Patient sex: M
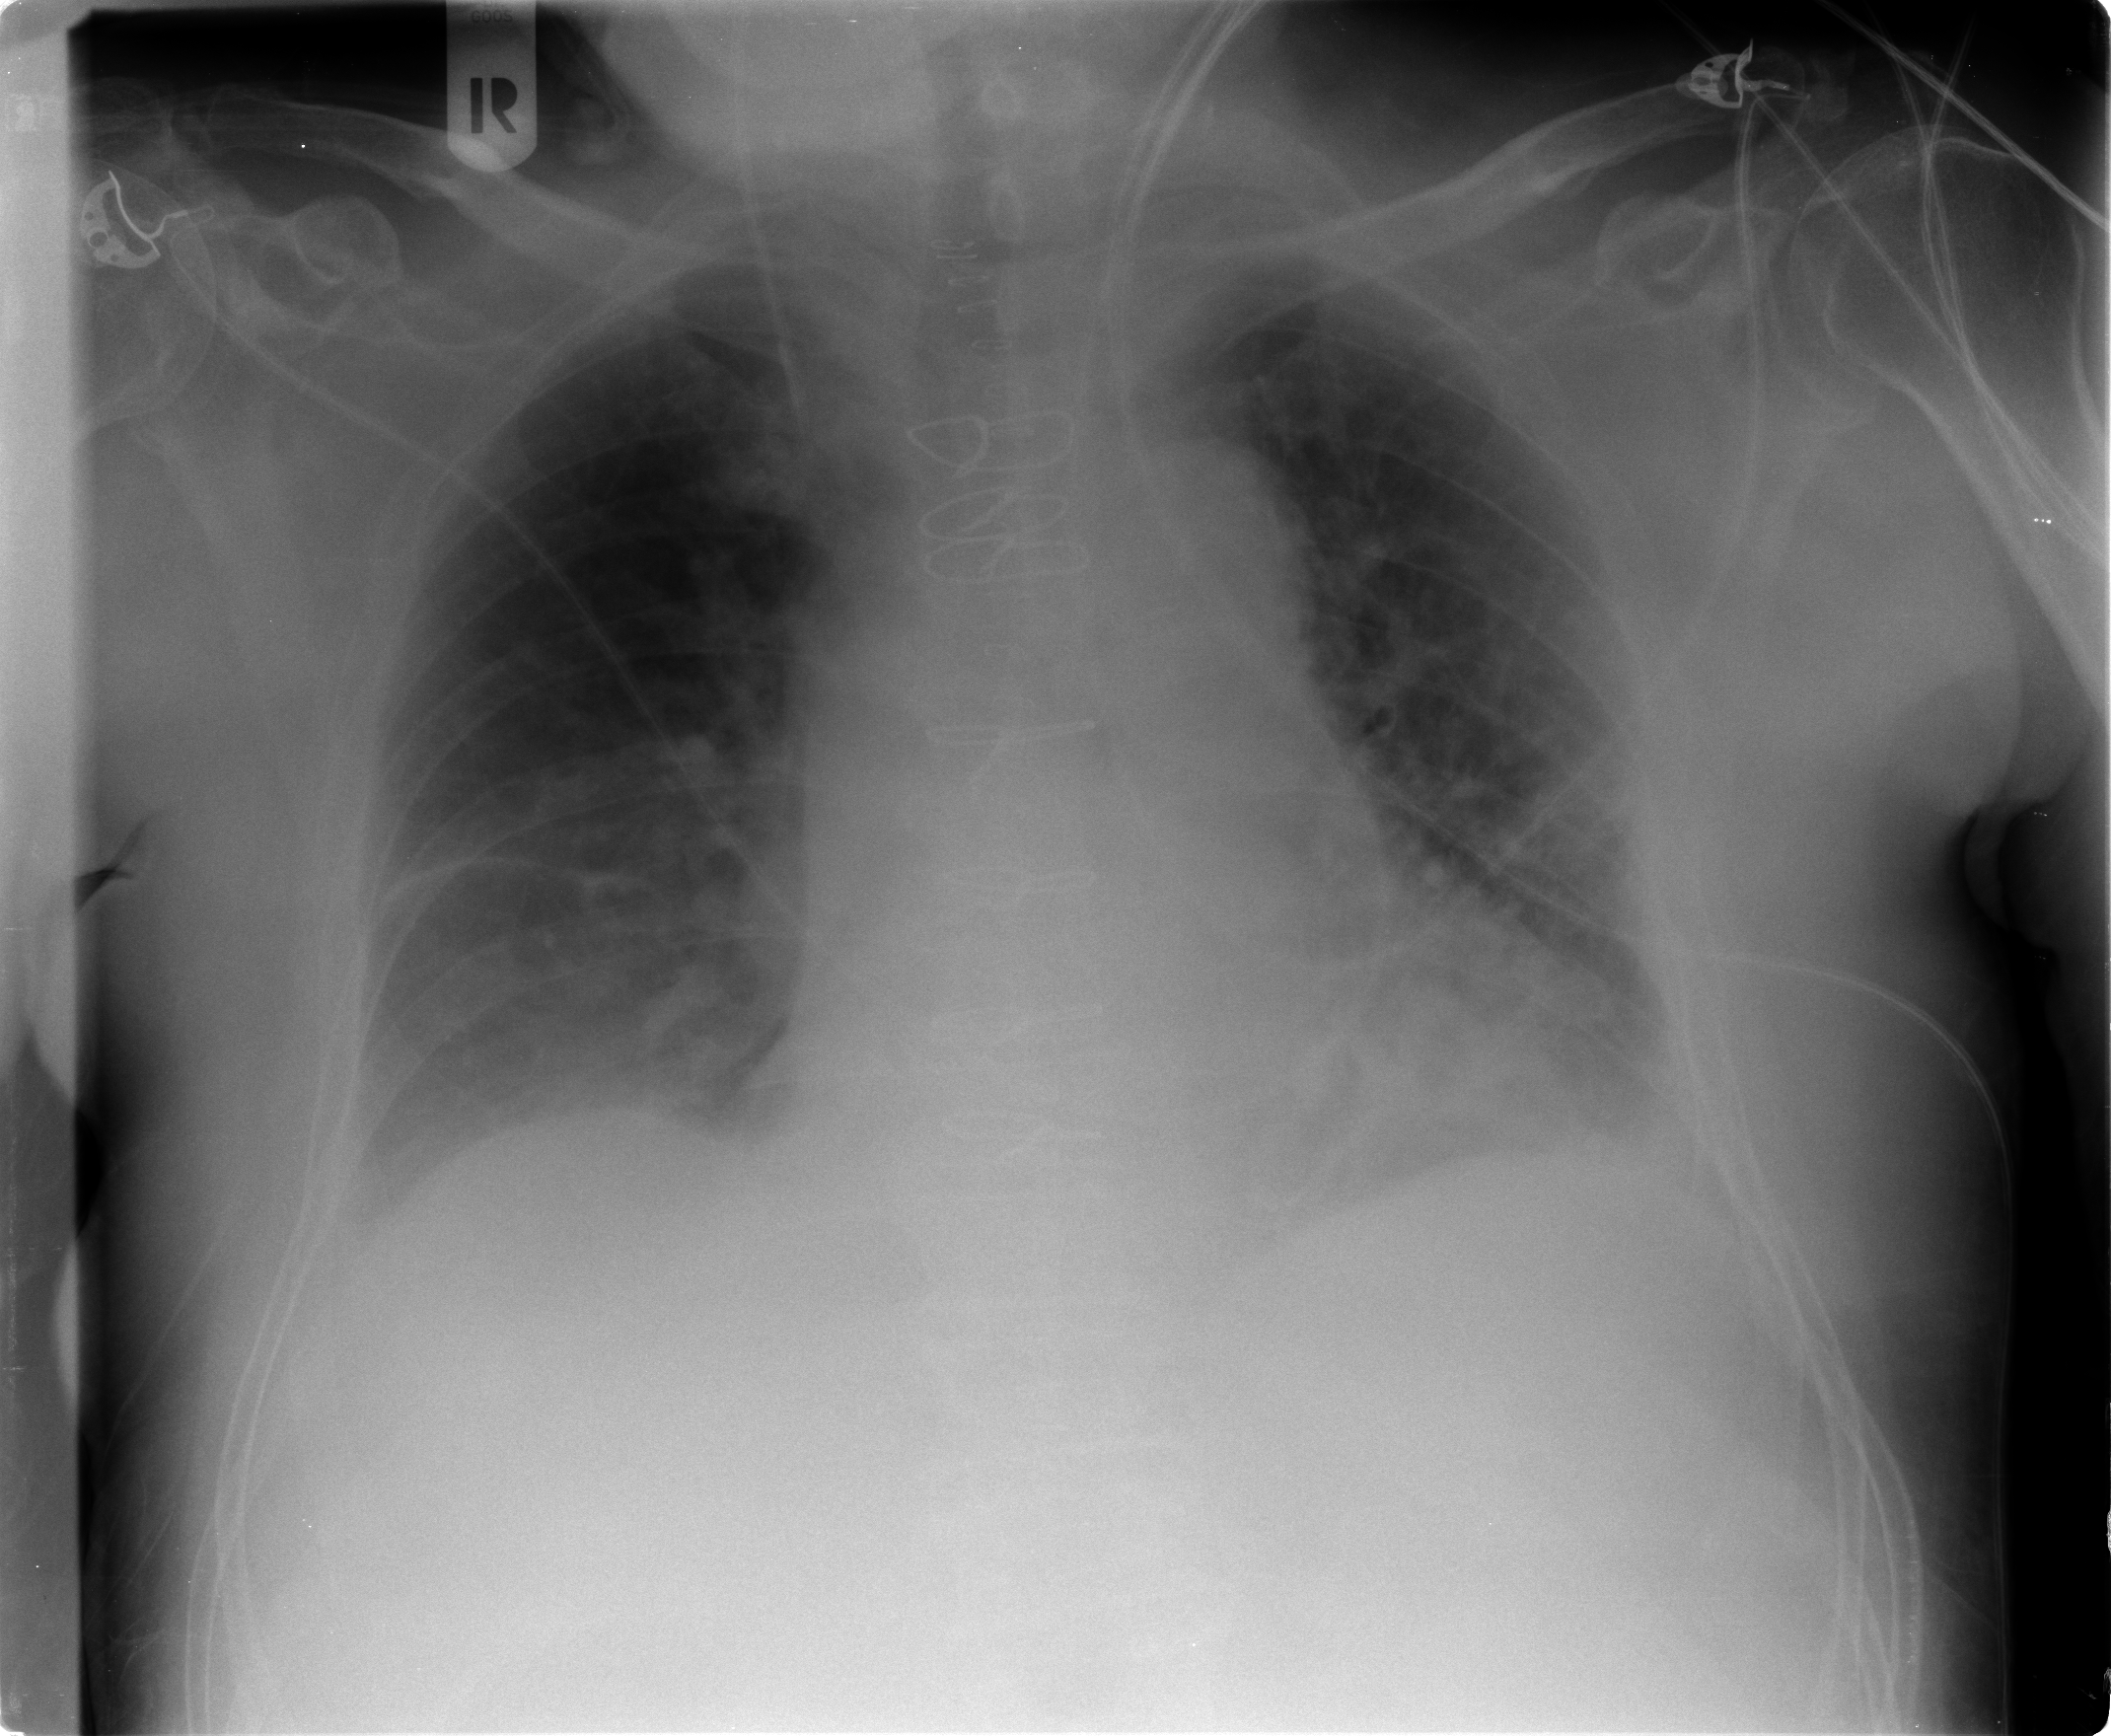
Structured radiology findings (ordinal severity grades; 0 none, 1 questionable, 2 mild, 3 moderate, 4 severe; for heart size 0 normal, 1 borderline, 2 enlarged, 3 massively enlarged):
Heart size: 2
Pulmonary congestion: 1
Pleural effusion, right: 1
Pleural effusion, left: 2
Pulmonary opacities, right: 0
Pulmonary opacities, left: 2
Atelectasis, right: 2
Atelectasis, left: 2